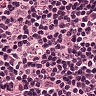
Metastatic tissue present: no